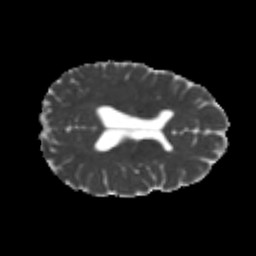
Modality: MD
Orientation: axial
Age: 24
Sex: female
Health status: healthy
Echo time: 0.074 s